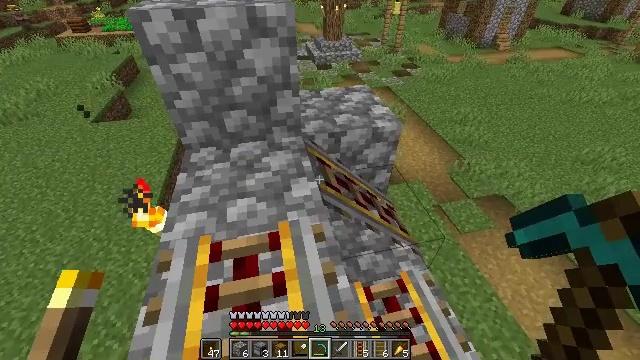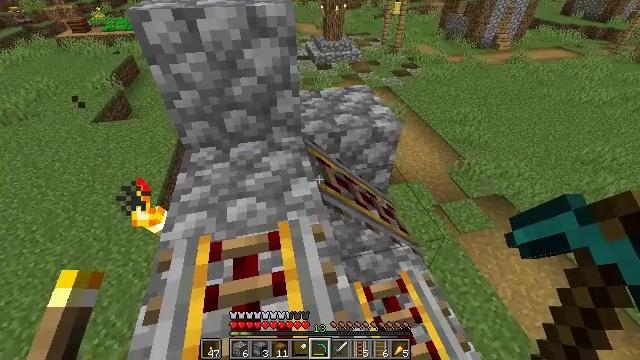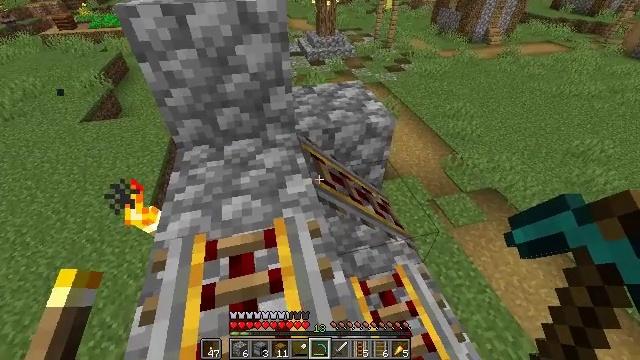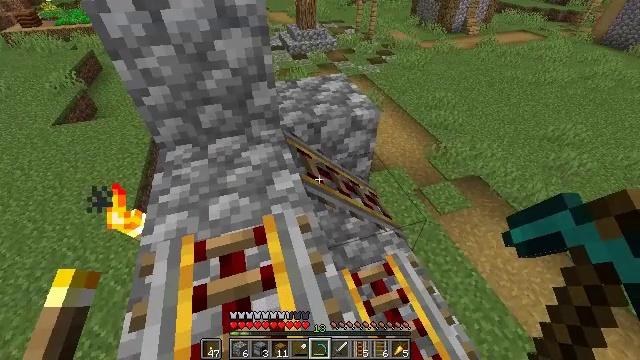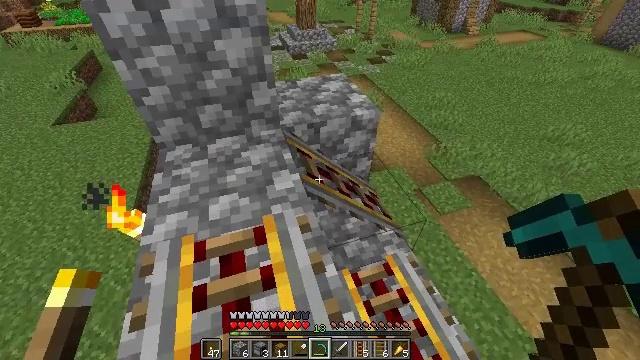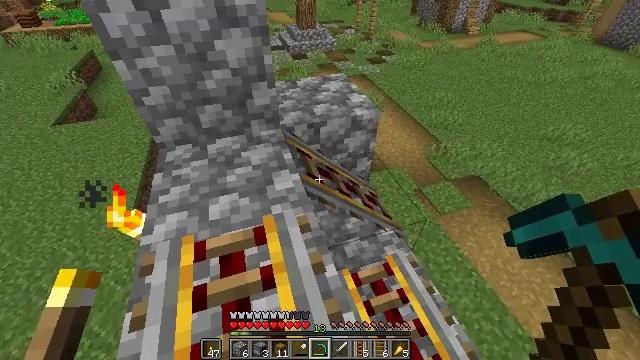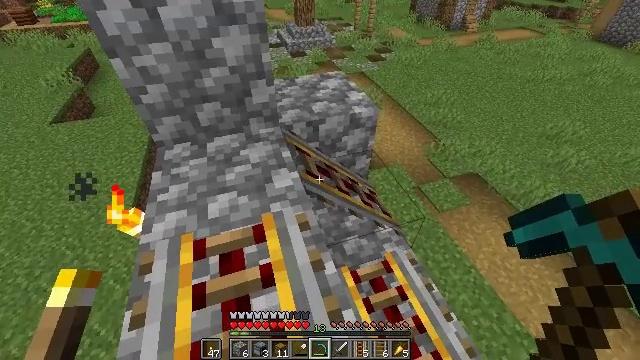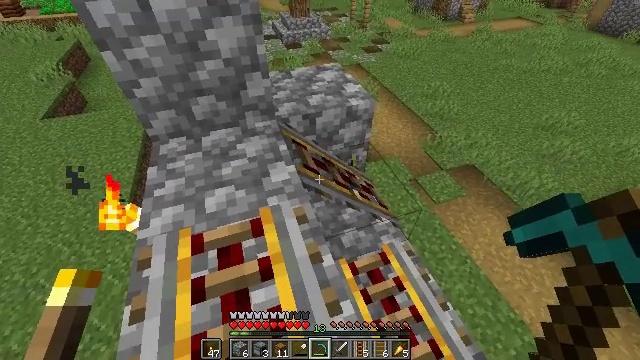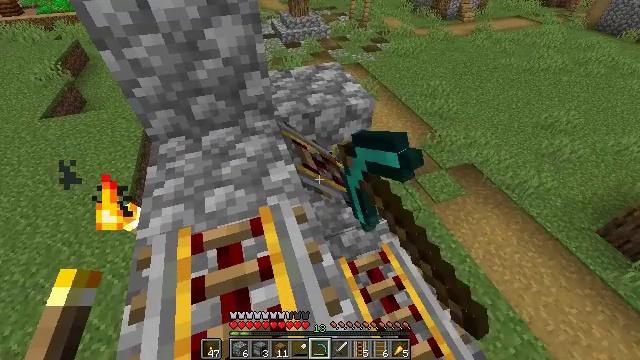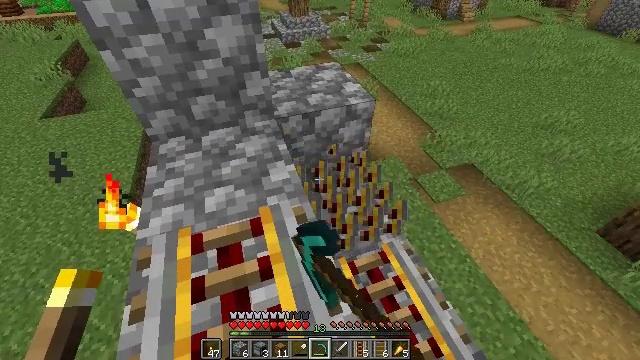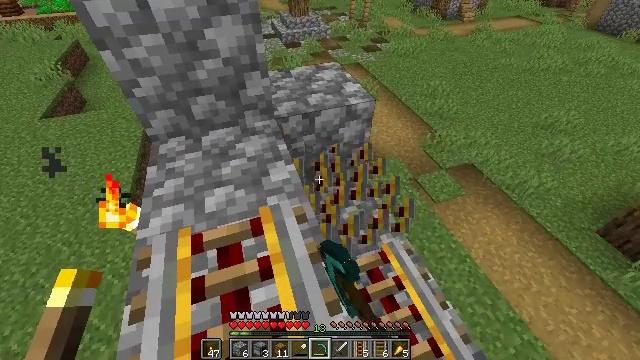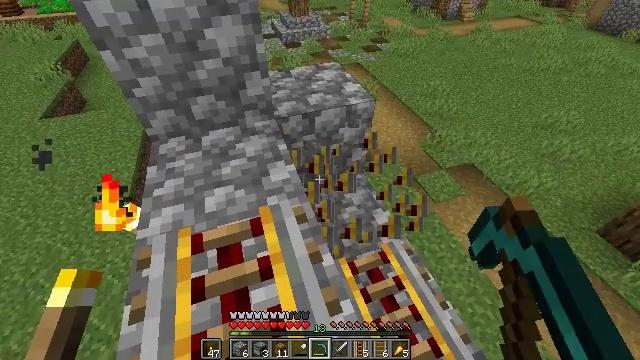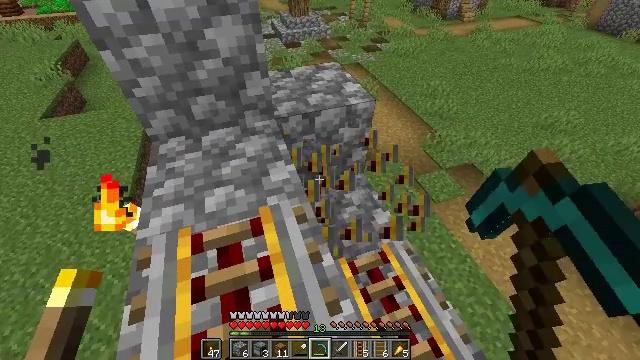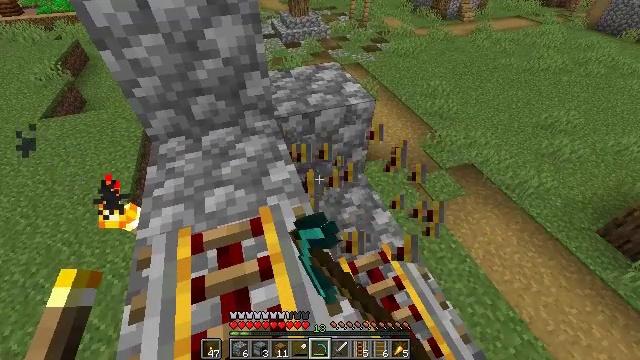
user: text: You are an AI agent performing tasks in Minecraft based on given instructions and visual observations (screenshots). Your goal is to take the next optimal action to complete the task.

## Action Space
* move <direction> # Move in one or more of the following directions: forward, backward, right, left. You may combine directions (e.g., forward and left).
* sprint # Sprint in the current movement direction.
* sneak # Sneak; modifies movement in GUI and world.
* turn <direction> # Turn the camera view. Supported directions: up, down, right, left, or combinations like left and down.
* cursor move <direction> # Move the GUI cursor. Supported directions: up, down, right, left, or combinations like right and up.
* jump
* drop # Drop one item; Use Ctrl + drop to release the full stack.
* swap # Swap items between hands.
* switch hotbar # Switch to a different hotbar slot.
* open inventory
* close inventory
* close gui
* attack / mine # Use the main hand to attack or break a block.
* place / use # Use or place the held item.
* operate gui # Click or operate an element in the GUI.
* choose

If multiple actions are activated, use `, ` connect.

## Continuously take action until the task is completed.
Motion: motion action
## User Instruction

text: Gather the powered rail to store in inventory.
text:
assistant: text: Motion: sneak
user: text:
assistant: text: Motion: sneak, turn right
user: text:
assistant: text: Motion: sneak, turn right and down
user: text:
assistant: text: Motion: sneak
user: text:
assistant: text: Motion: sneak
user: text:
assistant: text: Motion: sneak
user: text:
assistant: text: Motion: sneak, turn down, attack / mine
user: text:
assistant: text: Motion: sneak, attack / mine
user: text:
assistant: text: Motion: sneak, attack / mine
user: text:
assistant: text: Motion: sneak, attack / mine
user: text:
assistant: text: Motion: sneak, attack / mine
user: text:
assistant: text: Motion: sneak, attack / mine
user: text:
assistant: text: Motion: sneak, attack / mine
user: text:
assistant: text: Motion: sneak, attack / mine